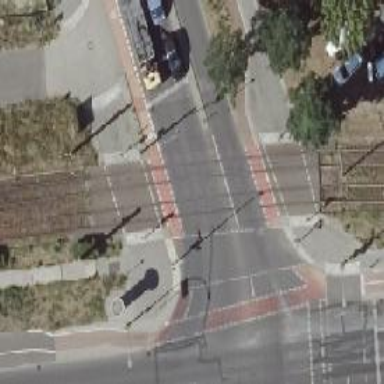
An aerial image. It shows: Tram level crossing on railway.